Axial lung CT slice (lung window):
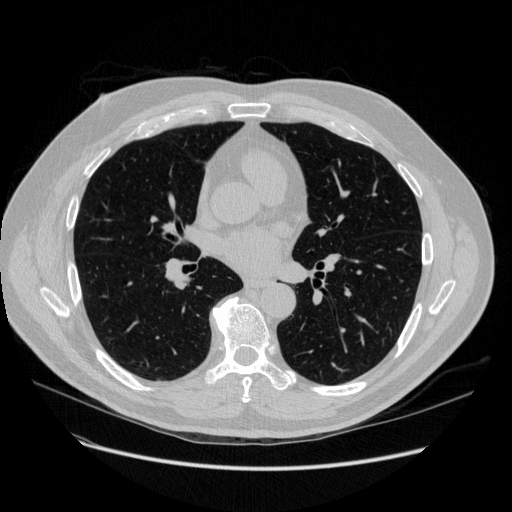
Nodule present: no